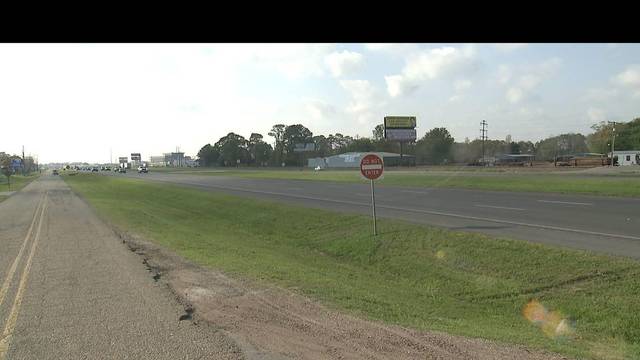
Region: United States
Coordinates: 30.191, -91.994